Question: I have a case in which I have to know in which direction the object is from camera.
I know how to detect that if the object is in view of camera or not. But for the objects that are not in view of camera, I need to know the direction of them. Like they are nearest in right direction or left.
I have also attached a picture to help understand the situation.

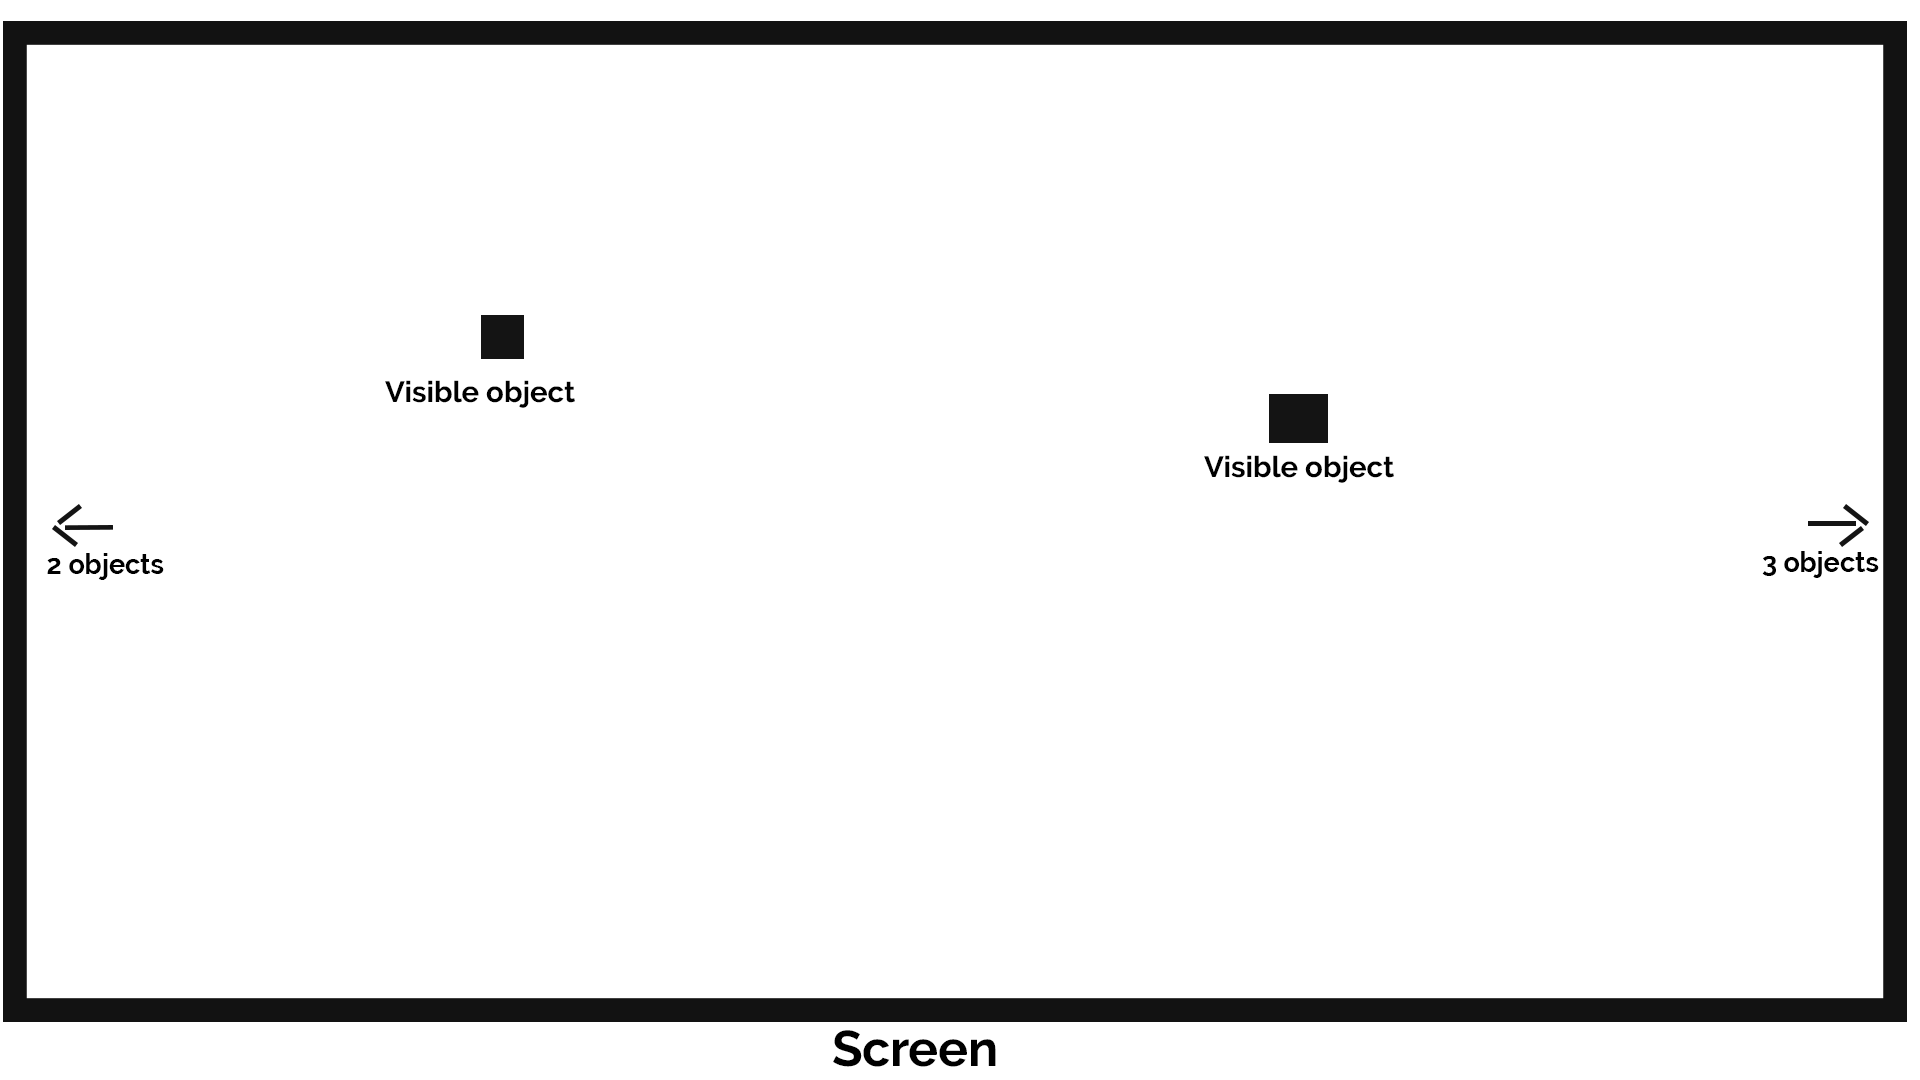
Answer: Convert the object positions to local camera coordinates, then look at the 'x' value.
'''
// given obj1...
let temp = obj1.position.clone();
camera.worldToLocal( temp );
if( temp.x > 0){
console.log('The object is in the right half of the screen!');
}
else if(temp.x < 0){
console.log('The object is in the left half of the screen!');
}
else{
console.log('The object is in the exact middle!');
}
'''
Now there may be a case where the object's geometry causes its position to be on one side, but the object gets drawn on the opposite side or the center. Detecting that is more complex, but the concept is basically the same, and you could use bounding boxes/spheres to make it easier.